Question: This question is related to <URL>
I'm receiving the error "(User has exceeded the 'max_user_connections' resource (current value: 10))" when trying to insert a table into a MySql database.
I'm using this code to connect to the database :
'''
@Configuration
public class MainConfig {
@Bean
public BasicDataSource dataSource() throws URISyntaxException {
URI dbUri = new URI(System.getenv("DATABASE_URL"));
String username = dbUri.getUserInfo().split(":")[0];
String password = dbUri.getUserInfo().split(":")[1];
String dbUrl = "jdbc:postgresql://" + dbUri.getHost() + ':' + dbUri.getPort() + dbUri.getPath();
BasicDataSource basicDataSource = new BasicDataSource();
basicDataSource.setUrl(dbUrl);
basicDataSource.setUsername(username);
basicDataSource.setPassword(password);
return basicDataSource;
}
}
'''
whch is based on :
<URL>
To fix this issue can I re-use this connection ?
I've tried updating the code above to re-use the same BasicDataSource but I receive error.
When I check the client connections here is what I see :

The amount of client connection decreases over time, it seems there is max number of connection that can be made within a specified time span ?
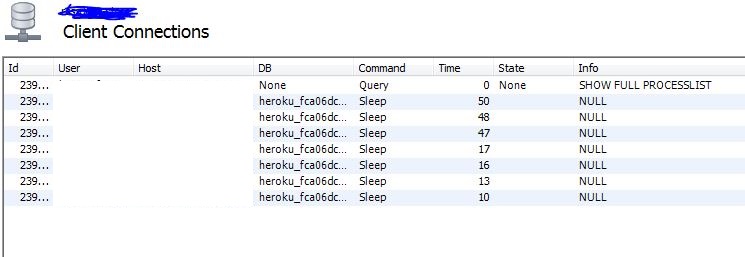
Answer: I may be wrong but I believe it is the database its self telling you that you have reached the limit. You can change it in the database options.
For a project I was working we used a connection pool and had a limit of 110 connections. This was based on a small size of users though.